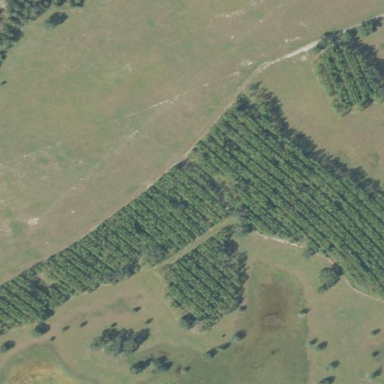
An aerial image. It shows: Forest area dominated by needle-leaved trees.